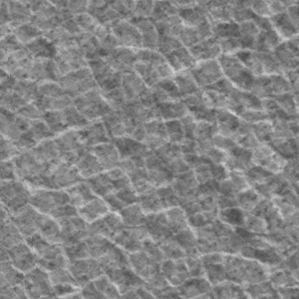
Label: frost